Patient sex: F
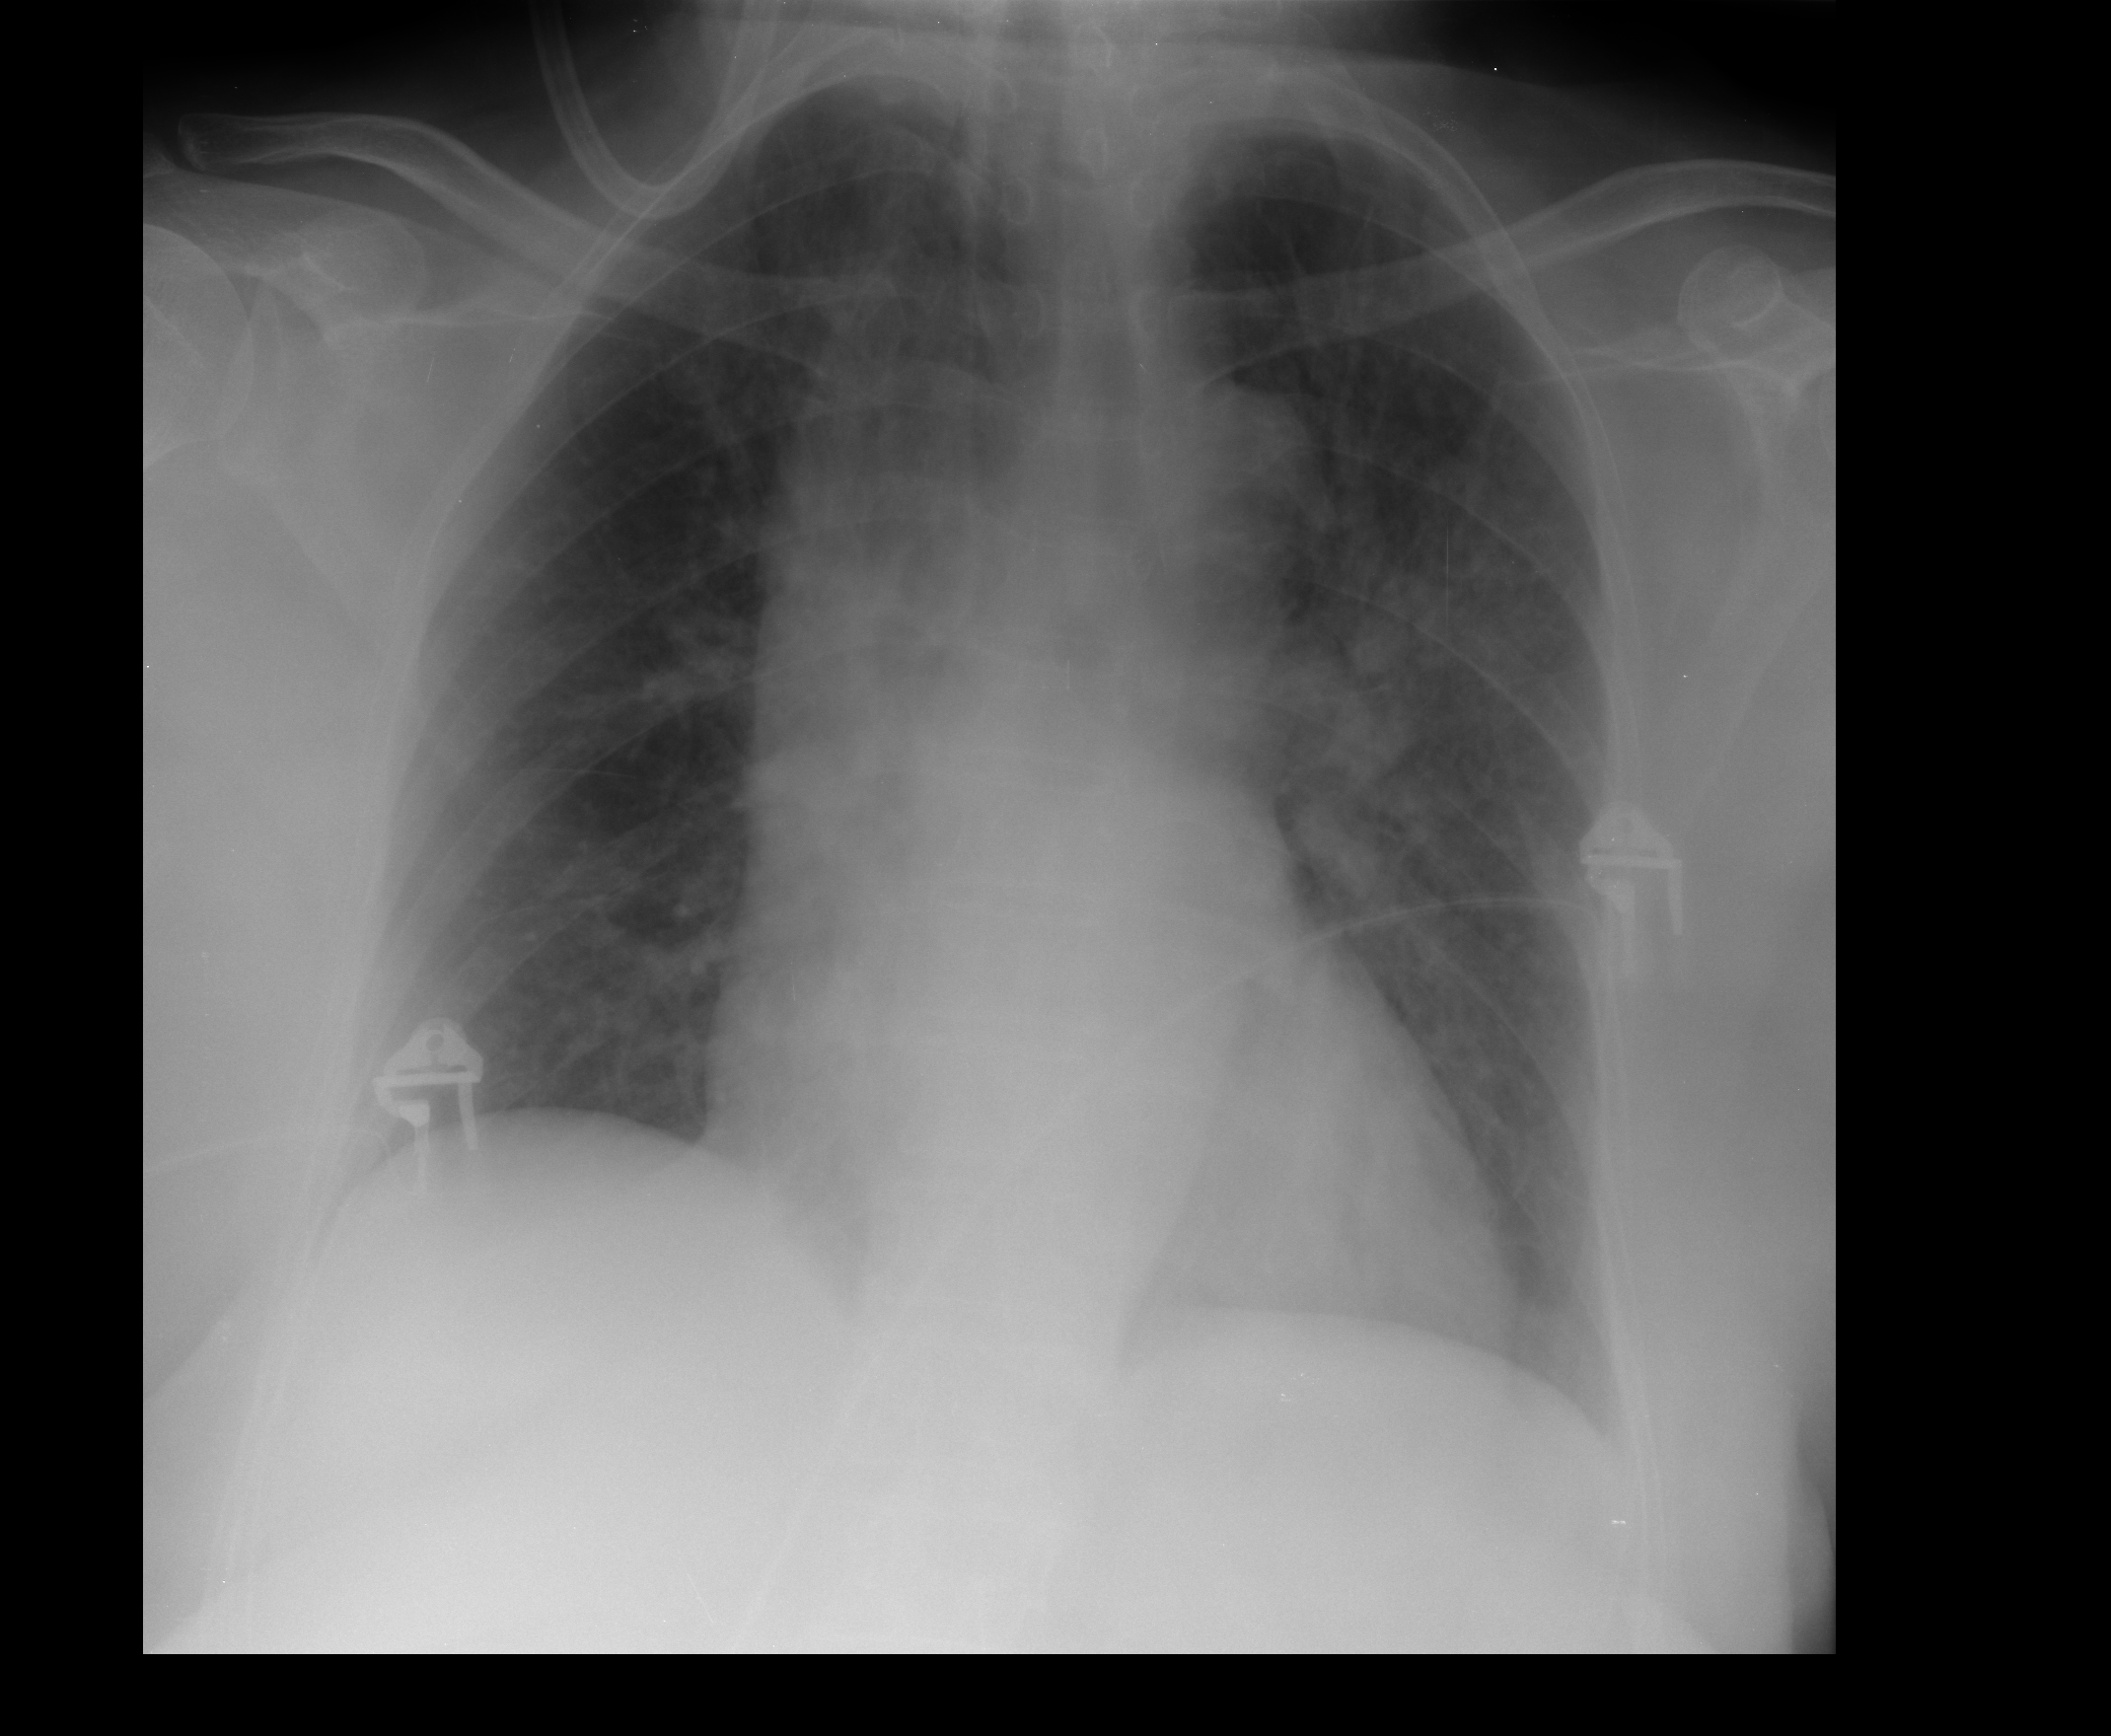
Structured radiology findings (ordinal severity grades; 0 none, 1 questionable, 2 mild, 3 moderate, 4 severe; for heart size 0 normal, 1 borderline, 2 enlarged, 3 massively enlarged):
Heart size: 2
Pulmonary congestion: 2
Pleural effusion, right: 0
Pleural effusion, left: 0
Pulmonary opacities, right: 0
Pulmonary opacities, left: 0
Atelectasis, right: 0
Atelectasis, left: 2